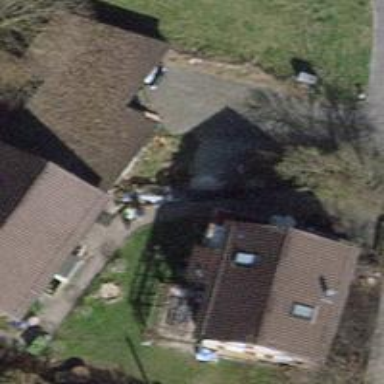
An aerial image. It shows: Detached building.